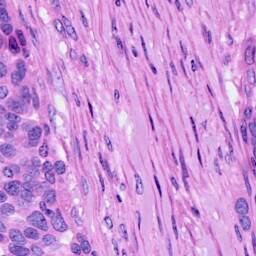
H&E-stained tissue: Ovarian